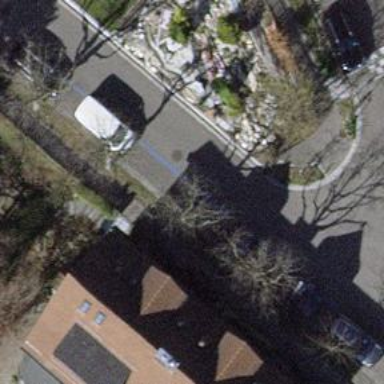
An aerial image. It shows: Avenue lined with trees.